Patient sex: F
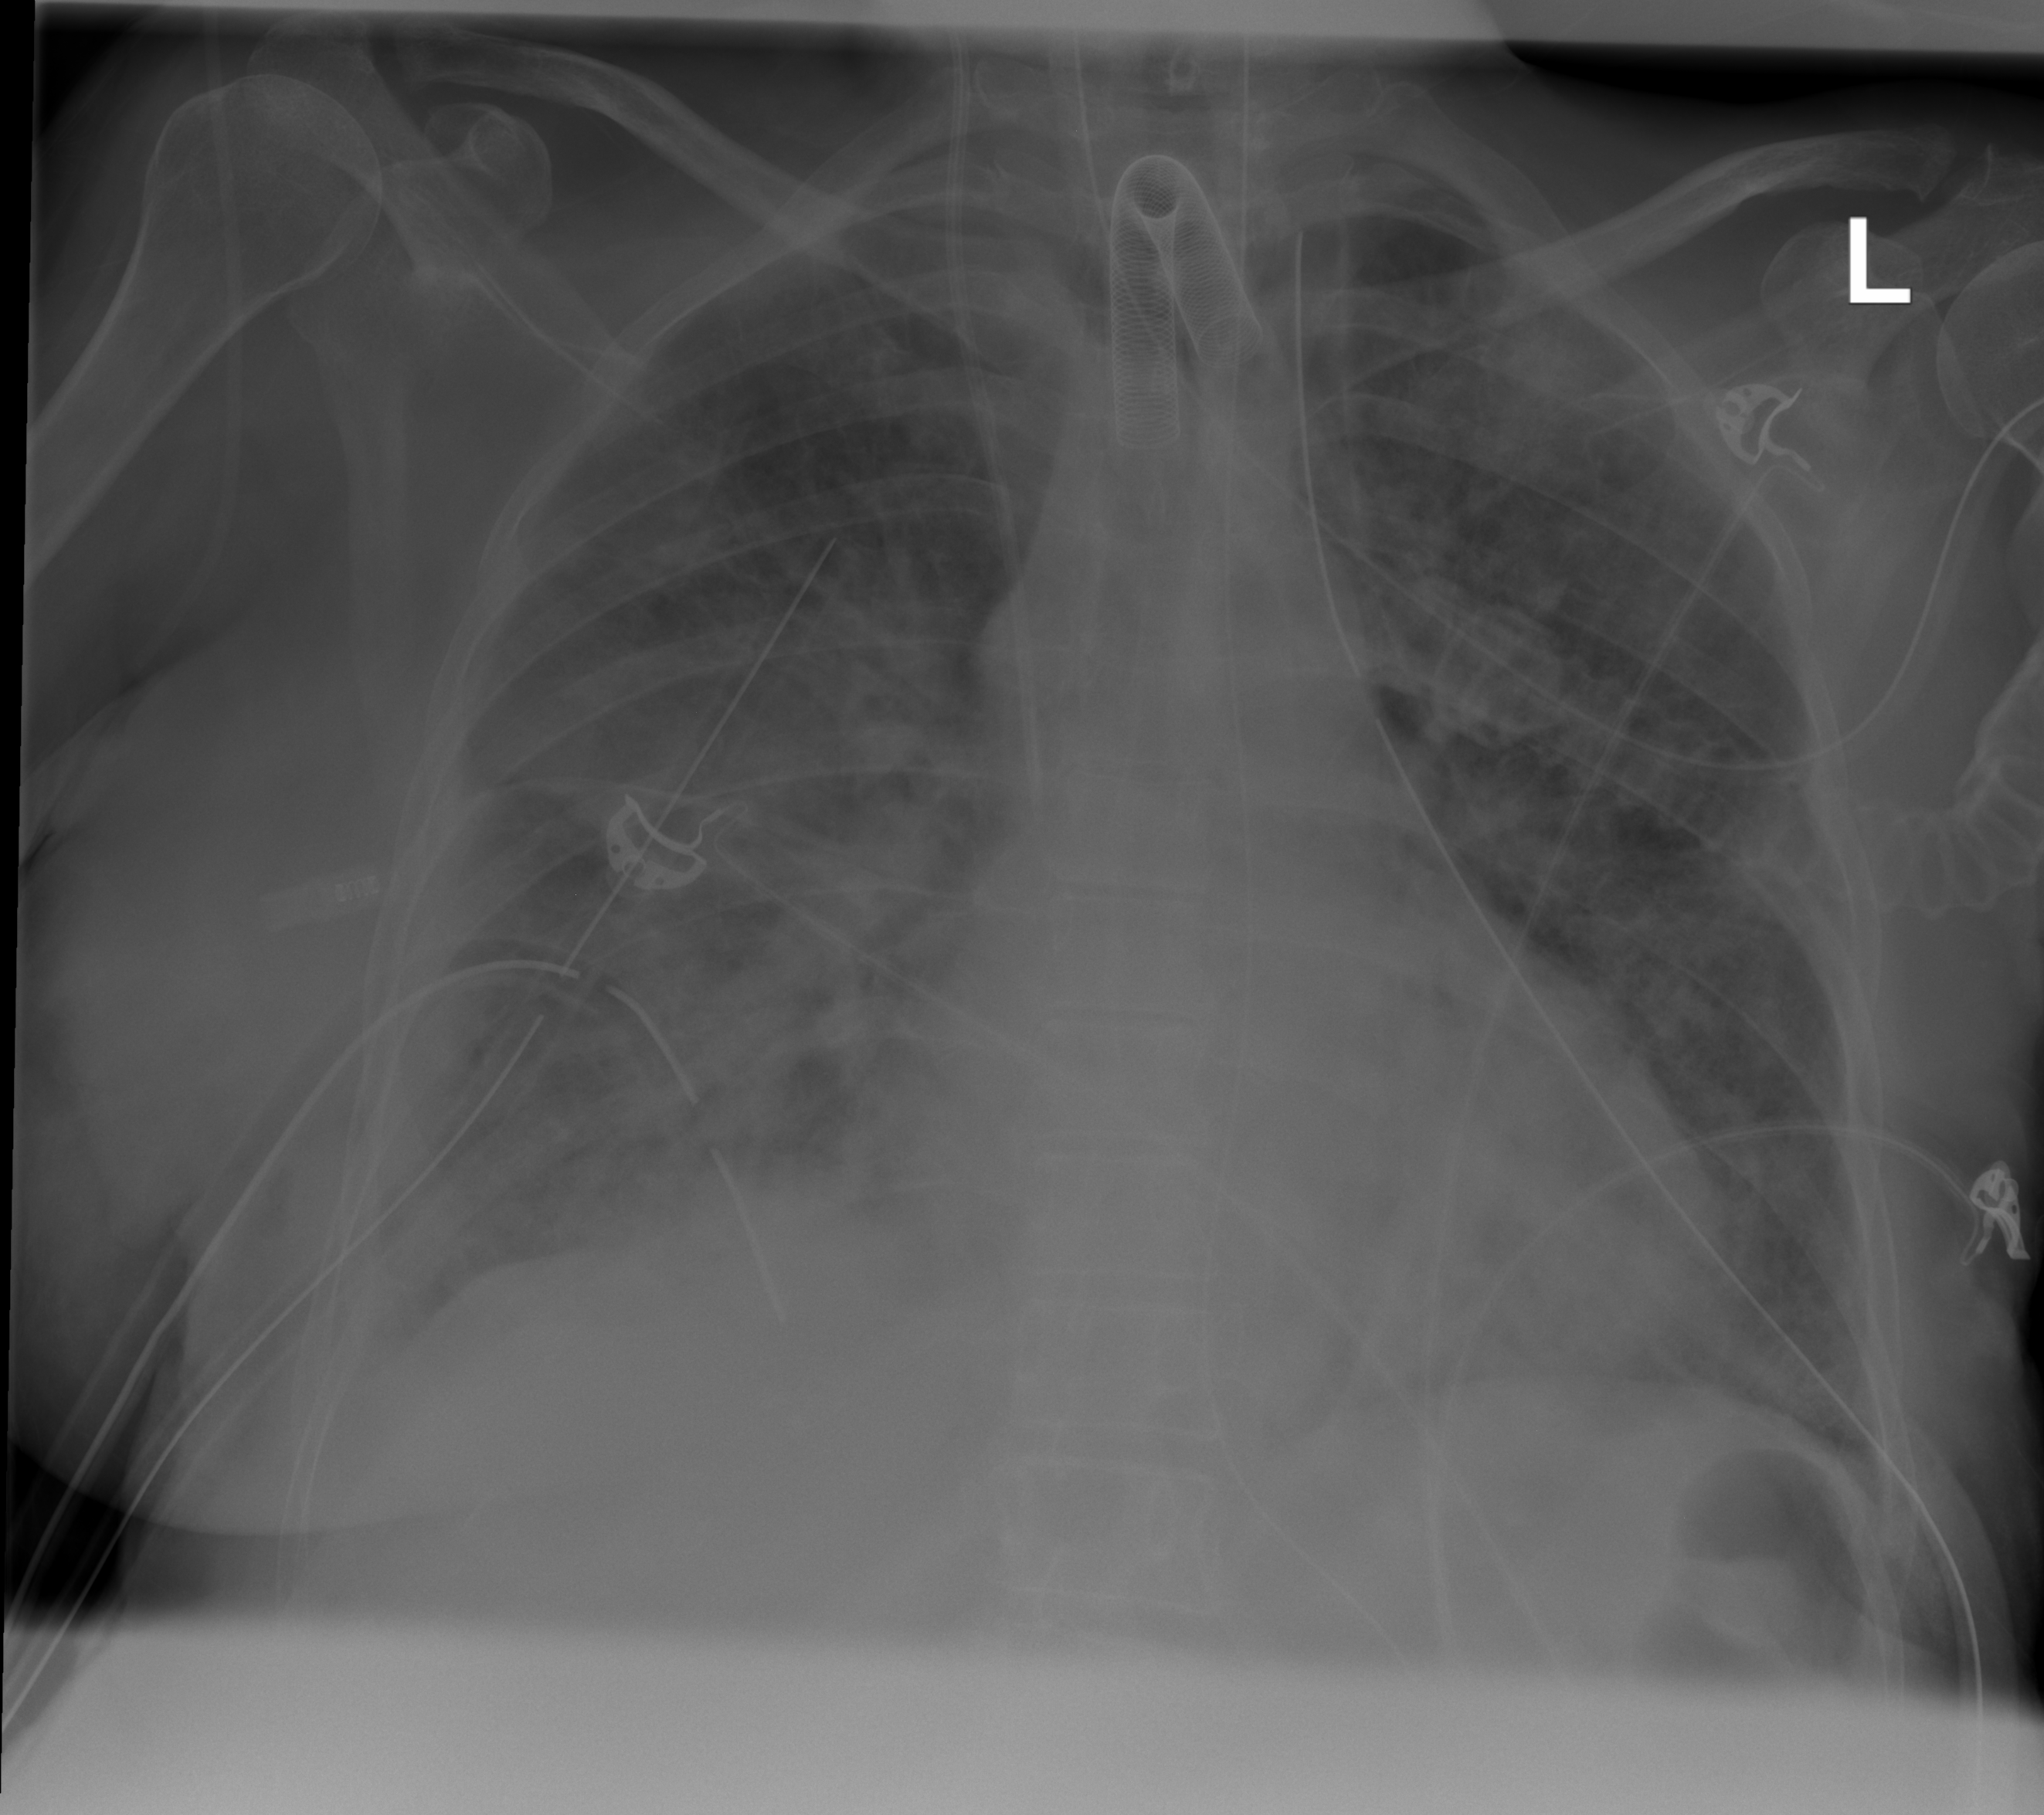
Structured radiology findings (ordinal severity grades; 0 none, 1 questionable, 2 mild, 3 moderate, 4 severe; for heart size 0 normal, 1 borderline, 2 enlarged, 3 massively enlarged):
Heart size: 0
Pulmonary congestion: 2
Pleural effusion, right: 2
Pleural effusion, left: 0
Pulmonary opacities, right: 3
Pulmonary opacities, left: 2
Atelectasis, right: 2
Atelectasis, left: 2